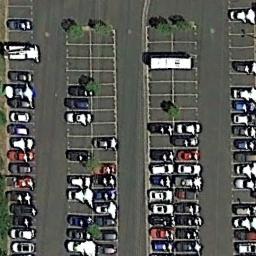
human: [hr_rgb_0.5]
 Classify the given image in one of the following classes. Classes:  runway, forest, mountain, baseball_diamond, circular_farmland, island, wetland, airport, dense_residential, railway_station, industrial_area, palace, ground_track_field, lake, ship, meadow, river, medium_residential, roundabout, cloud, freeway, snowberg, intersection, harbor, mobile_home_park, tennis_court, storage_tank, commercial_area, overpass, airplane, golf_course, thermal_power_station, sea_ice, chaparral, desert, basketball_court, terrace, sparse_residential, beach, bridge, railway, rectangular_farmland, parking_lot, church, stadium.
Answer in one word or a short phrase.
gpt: parking_lot